Field crop: maize
Growth stage: 2
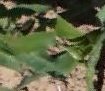
Species: maize